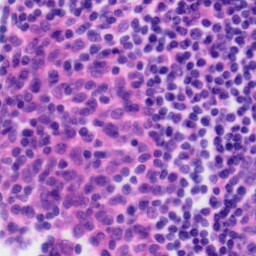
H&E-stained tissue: Tonsil